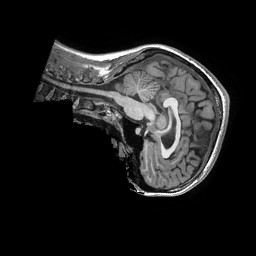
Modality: T1w
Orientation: sagittal
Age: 26
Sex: female
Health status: healthy
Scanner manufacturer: ge